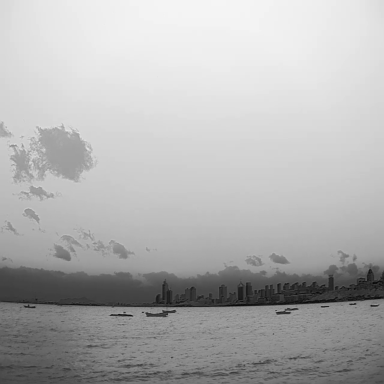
There are eight bulk_carriers in the infrared image.